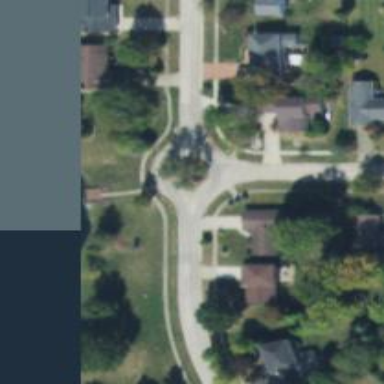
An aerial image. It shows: Turning loop on the road.